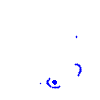
Particle: pion